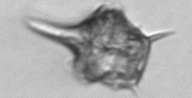
Label: Amylax